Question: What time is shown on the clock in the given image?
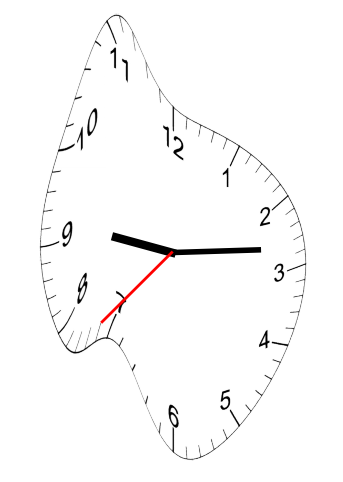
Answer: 09:13:37